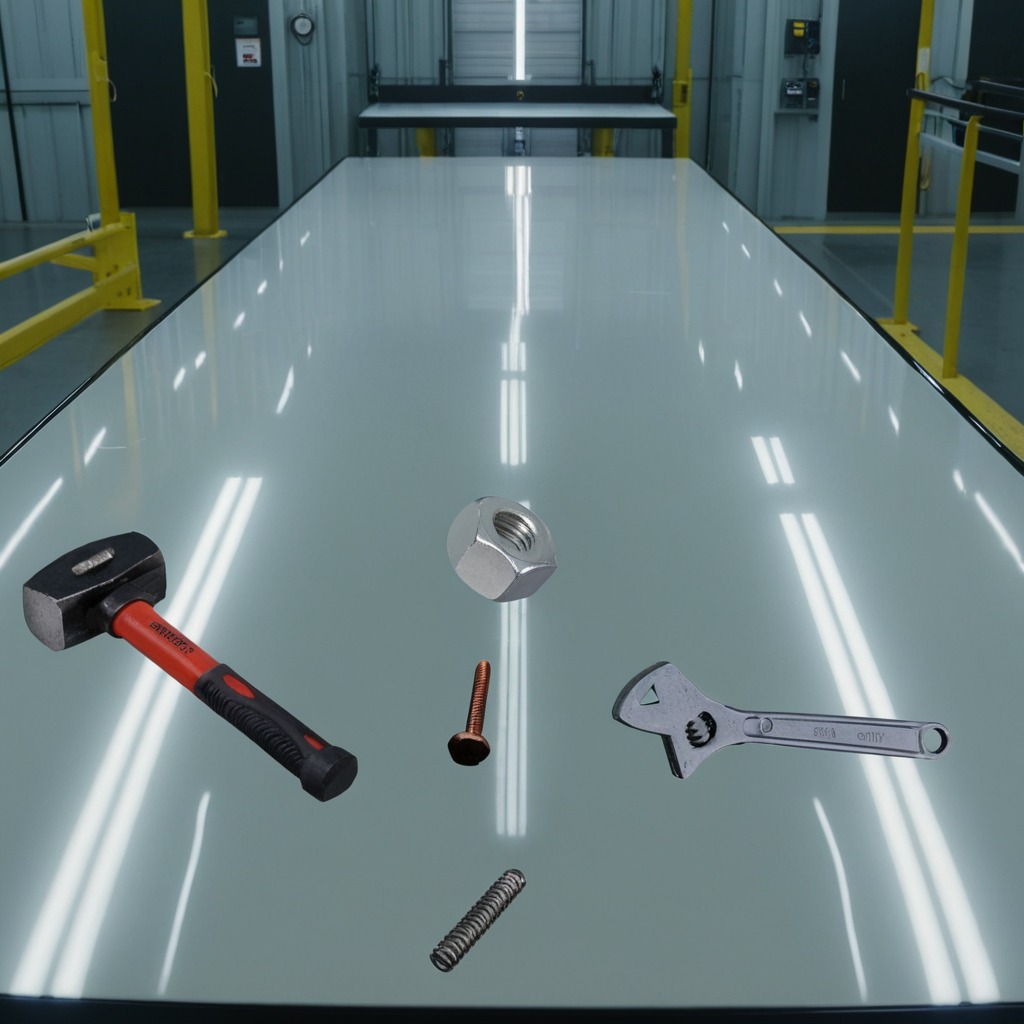
A hammer, a metal machine screw, a coiled metal spring, a metal nut, and a wrench are lying on the high-gloss table.